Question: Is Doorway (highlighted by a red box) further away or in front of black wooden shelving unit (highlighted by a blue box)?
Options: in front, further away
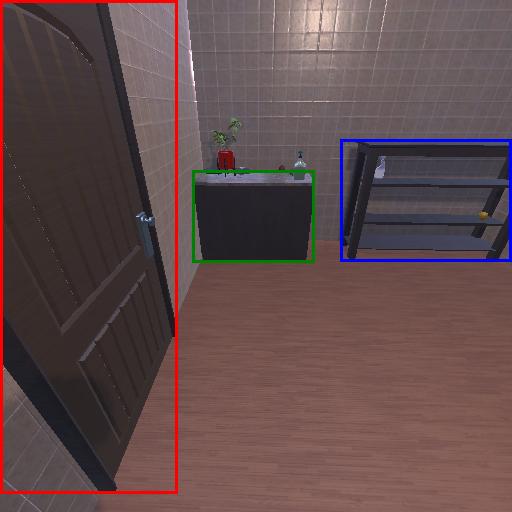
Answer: in front